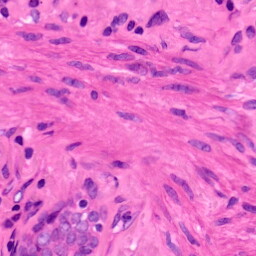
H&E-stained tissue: Lung